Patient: sex F, age 26
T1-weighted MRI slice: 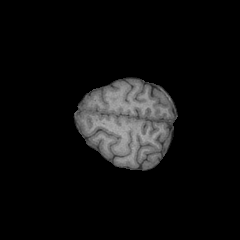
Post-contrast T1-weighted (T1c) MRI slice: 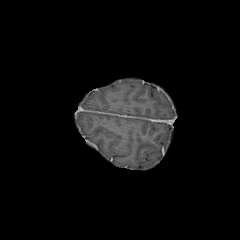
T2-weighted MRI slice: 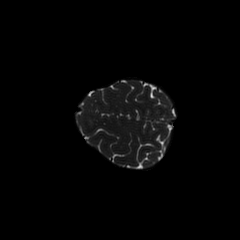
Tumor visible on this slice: no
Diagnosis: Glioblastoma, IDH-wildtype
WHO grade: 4